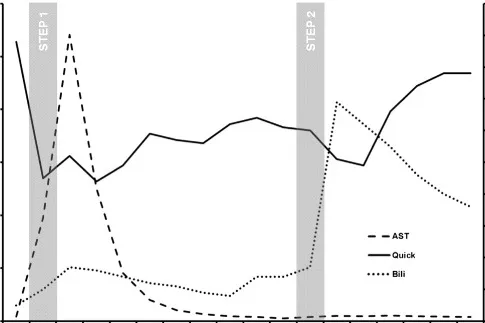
Postoperative course of AST, Bilirubin and Quick value. Diagram depicting the courses of AST, Bilirubin and Quick value following the first and second step of the ALPPS-procedure, respectively. POD = postoperative day.
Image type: pathology (immunostaining)